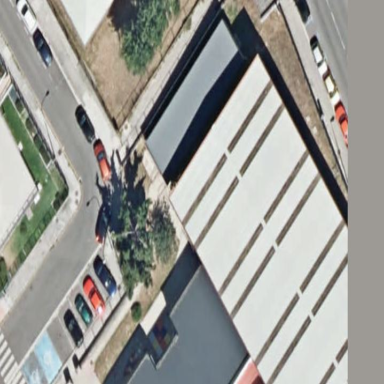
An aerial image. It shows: School building.